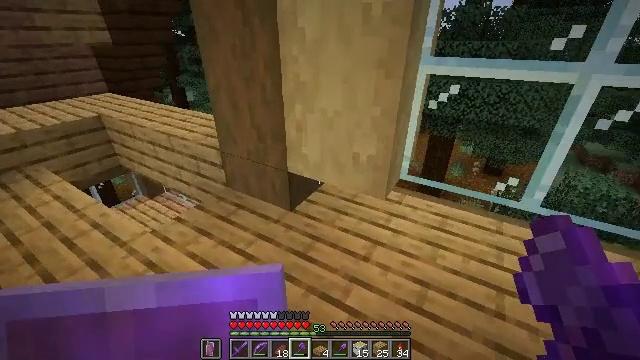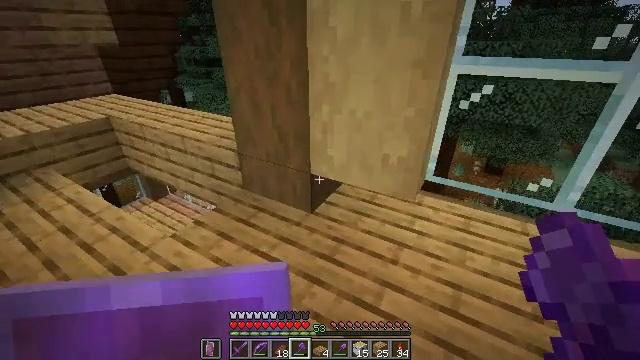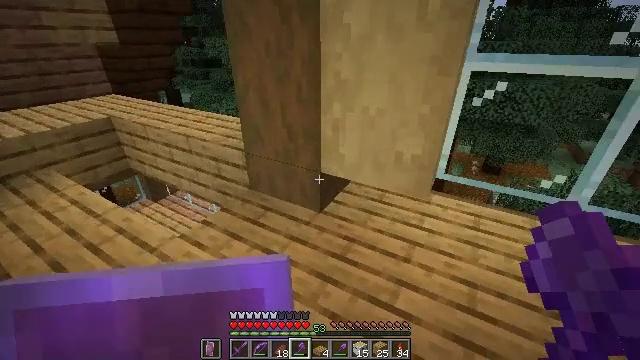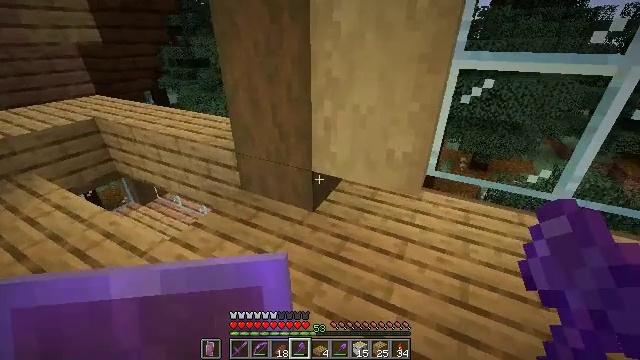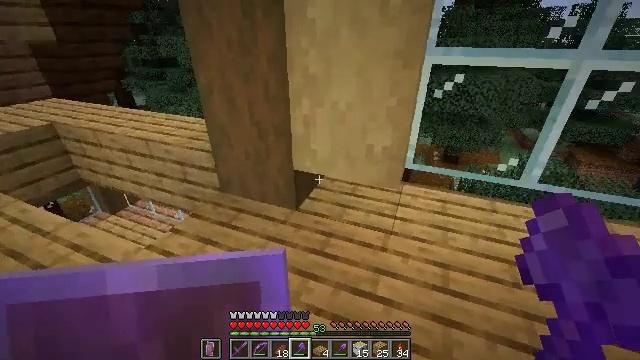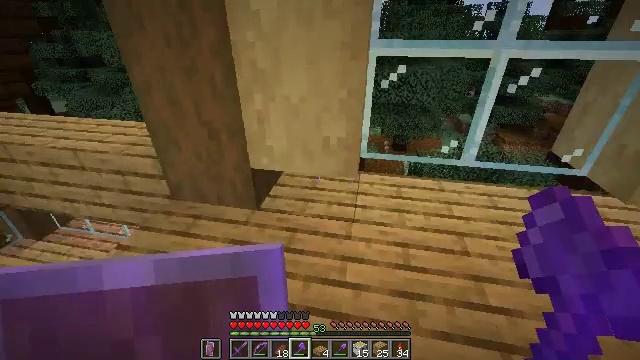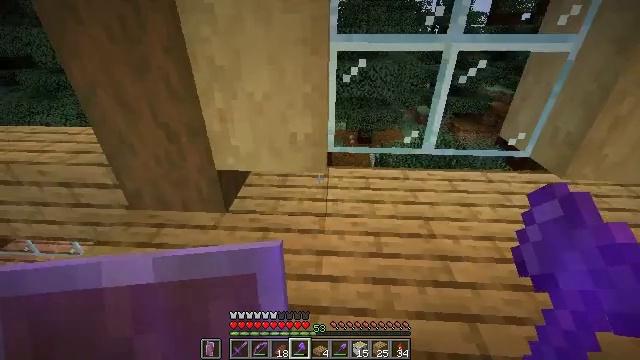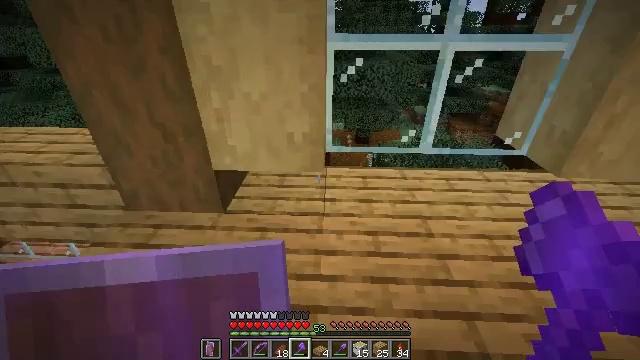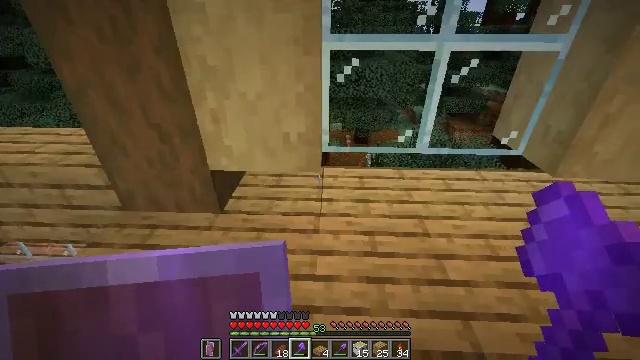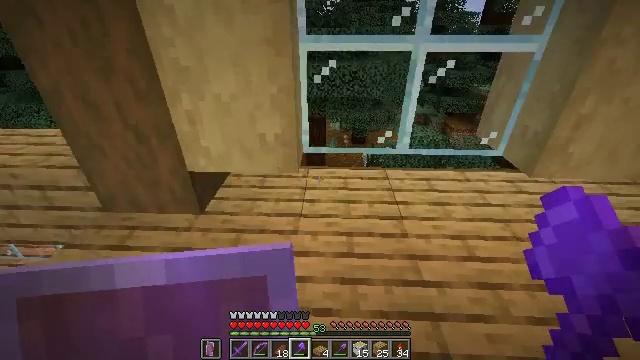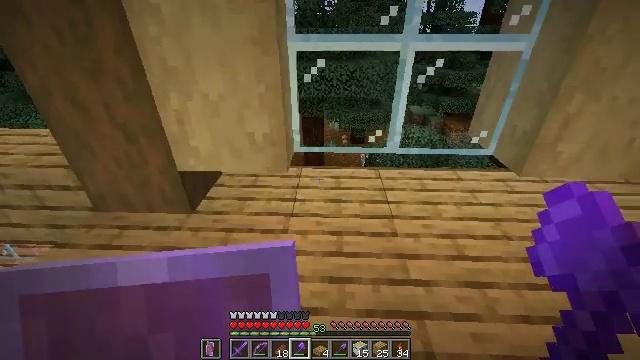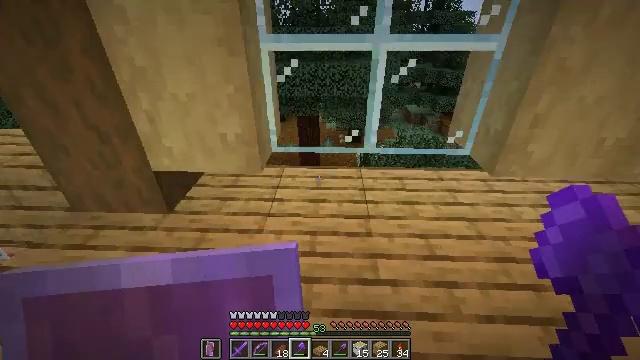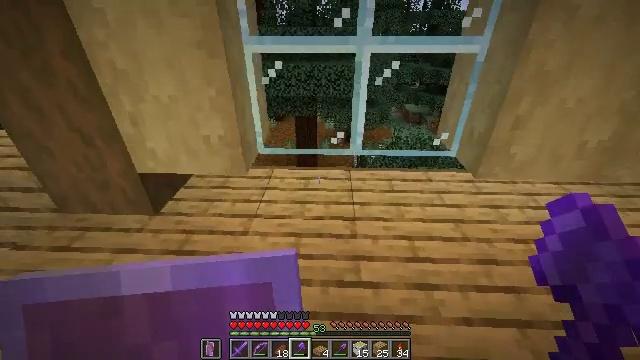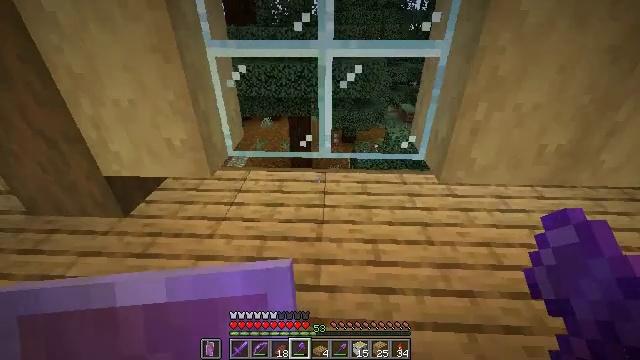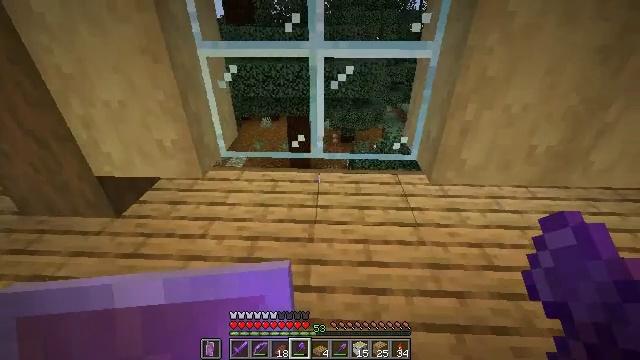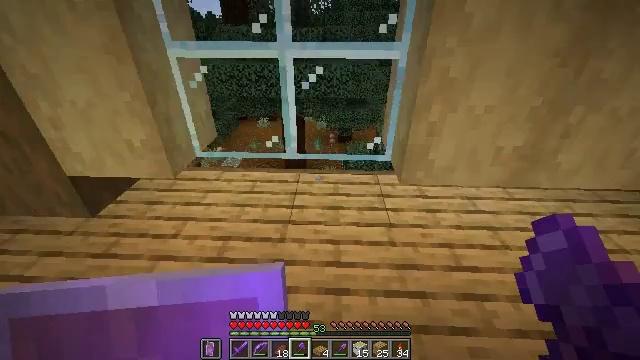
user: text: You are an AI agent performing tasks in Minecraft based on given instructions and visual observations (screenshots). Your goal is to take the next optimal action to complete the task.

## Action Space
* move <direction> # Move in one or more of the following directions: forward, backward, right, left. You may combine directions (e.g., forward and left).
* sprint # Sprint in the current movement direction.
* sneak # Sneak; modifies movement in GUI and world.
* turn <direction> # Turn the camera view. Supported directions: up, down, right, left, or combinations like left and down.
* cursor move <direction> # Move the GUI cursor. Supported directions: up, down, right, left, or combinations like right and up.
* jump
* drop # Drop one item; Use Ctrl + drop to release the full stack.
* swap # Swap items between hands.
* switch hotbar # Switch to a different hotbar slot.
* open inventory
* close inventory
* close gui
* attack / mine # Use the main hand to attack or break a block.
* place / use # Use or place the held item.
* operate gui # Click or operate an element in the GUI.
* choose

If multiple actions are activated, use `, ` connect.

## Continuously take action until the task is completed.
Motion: motion action
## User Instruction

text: Reclaim the oak slab from a structure.
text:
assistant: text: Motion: no_op
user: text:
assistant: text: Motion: no_op
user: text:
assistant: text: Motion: turn right
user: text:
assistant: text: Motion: turn right
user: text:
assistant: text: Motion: turn right
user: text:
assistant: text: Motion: turn right
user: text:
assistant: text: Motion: no_op
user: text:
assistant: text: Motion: move right
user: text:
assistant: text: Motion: move right
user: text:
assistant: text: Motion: move right
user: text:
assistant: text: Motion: move right
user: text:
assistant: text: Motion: move right
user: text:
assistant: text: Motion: move right
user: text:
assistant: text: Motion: move right
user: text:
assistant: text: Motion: move right
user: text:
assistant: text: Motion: move right
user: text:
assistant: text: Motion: move right
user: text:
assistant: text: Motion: move right
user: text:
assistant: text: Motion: move right
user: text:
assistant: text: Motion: move right
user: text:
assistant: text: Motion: no_op
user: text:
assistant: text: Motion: no_op
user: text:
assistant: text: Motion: no_op
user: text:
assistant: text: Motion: no_op
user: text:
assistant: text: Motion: no_op
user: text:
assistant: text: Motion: no_op
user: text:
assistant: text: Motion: no_op
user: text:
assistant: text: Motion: no_op
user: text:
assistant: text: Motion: no_op
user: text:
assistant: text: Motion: no_op